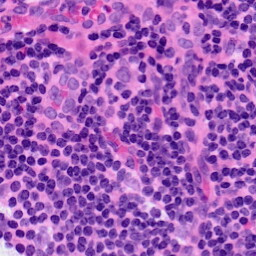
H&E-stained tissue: LymphNode